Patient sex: M
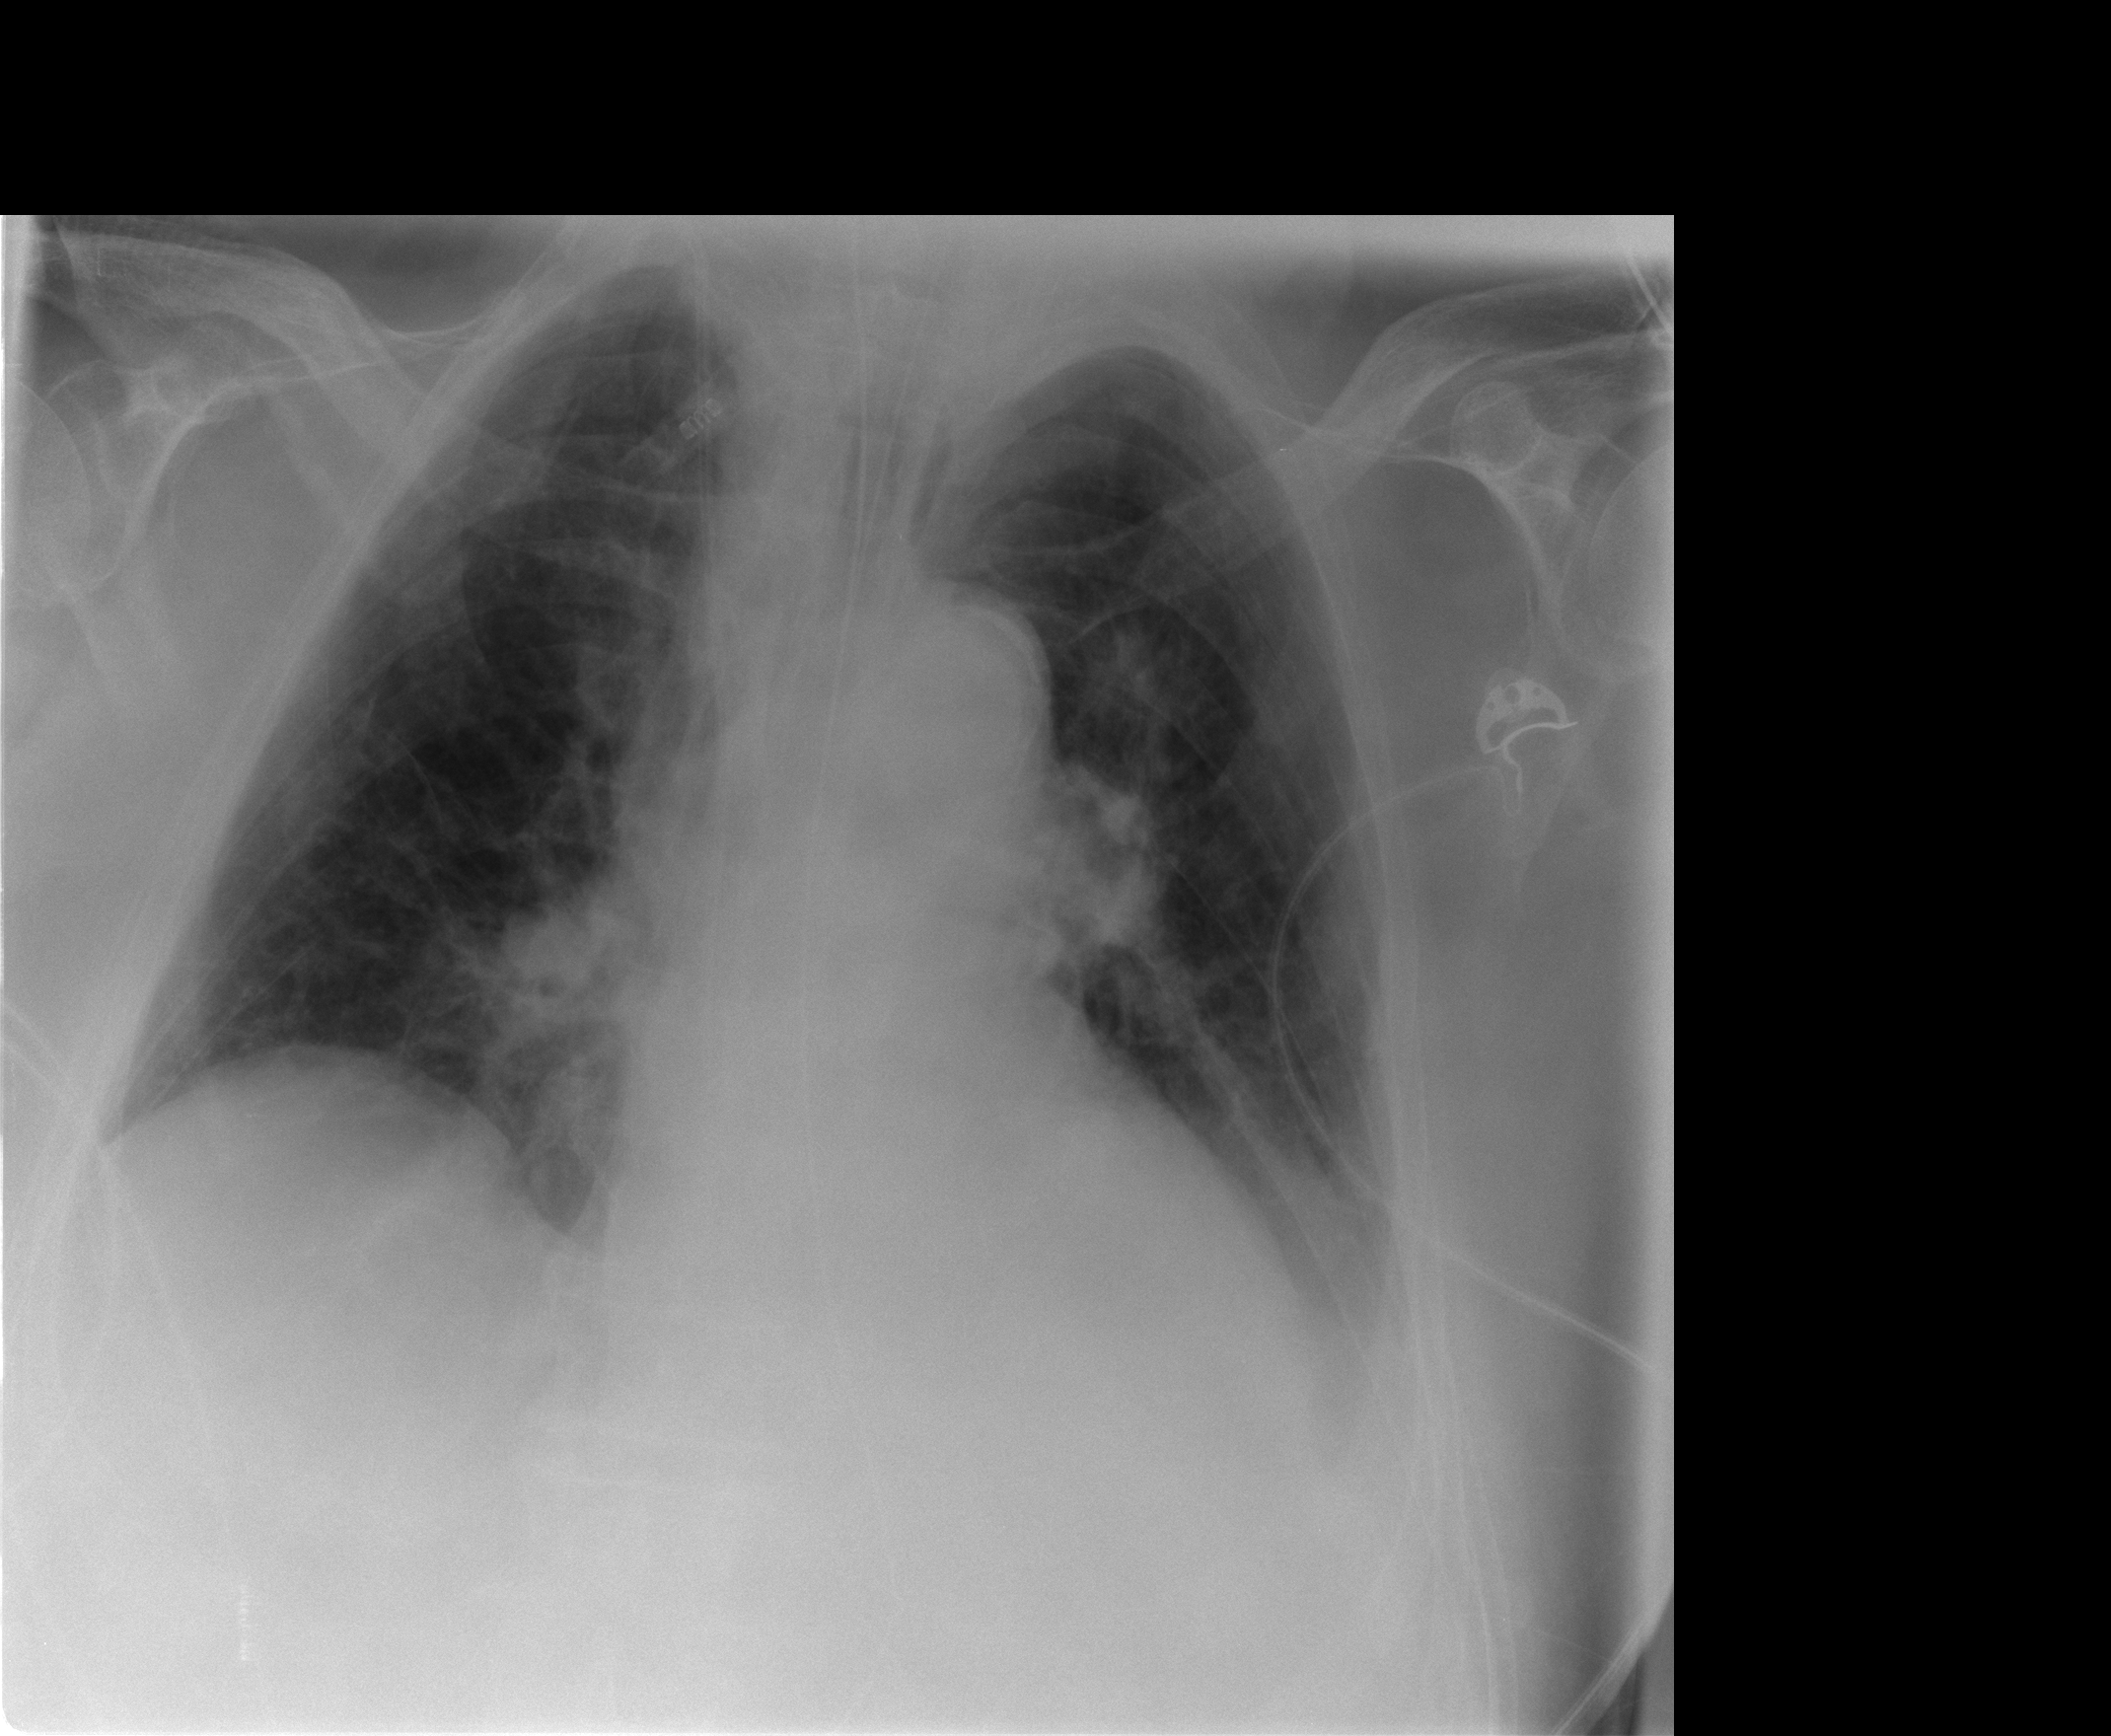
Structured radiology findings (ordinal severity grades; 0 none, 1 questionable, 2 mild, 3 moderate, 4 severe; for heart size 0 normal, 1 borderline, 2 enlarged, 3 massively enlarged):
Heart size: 2
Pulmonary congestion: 2
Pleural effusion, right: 0
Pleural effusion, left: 2
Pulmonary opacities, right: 0
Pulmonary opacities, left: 0
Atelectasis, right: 0
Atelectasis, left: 2